Question: The green dot in the picture is the starting point, and the blue dot is the end point. Each move can only go one square to the right or down. How many different simple paths are there?
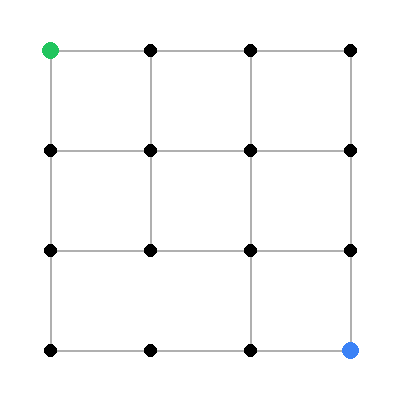
Answer: 17